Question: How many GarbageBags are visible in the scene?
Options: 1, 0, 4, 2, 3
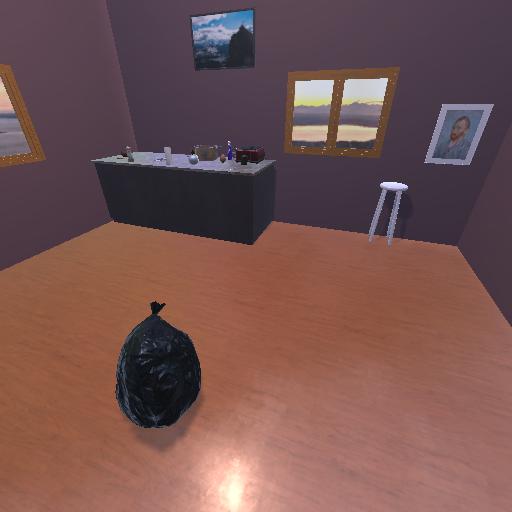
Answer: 1